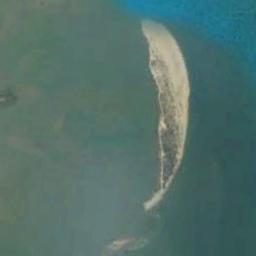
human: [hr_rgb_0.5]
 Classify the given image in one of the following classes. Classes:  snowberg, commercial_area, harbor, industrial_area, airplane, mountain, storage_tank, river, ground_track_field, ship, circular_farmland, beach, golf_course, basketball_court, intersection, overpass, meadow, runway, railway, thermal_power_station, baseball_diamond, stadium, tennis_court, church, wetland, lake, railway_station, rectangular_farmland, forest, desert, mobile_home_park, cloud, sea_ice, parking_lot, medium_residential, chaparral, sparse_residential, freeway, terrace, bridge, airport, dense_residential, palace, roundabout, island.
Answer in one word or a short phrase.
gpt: island